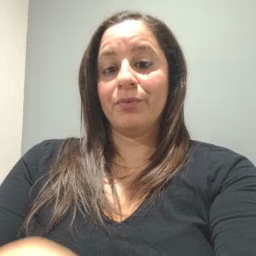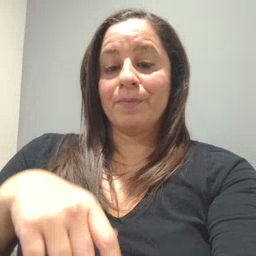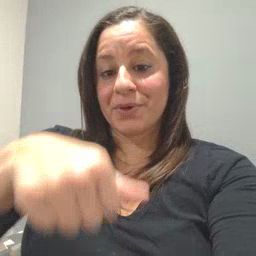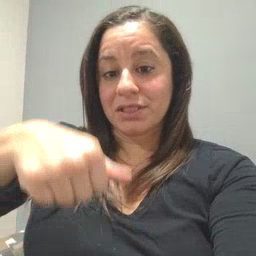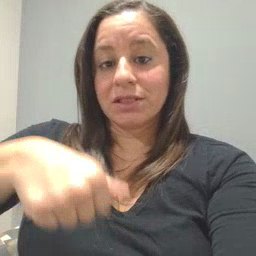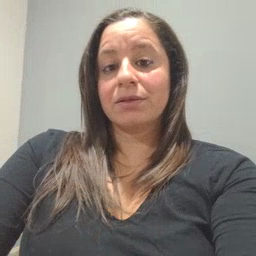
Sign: puzzle